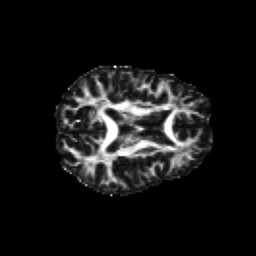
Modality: FA
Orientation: axial
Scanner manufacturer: siemens
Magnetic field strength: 3 T
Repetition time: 6.8 s
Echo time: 0.093 s